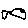
Label: fish